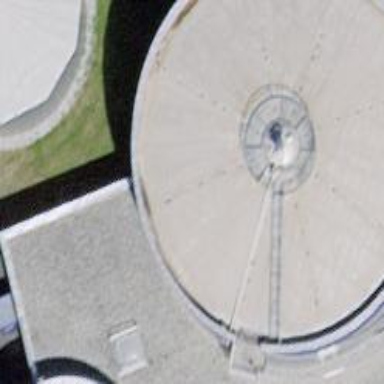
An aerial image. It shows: Building with storage tank.